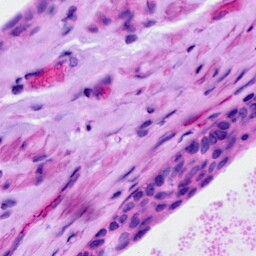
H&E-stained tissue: Ovarian